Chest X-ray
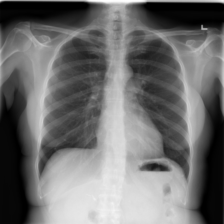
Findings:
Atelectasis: negative
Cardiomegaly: negative
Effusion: negative
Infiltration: negative
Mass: negative
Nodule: negative
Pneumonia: negative
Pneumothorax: negative
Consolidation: negative
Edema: negative
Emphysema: negative
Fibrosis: negative
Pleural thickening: negative
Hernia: negative